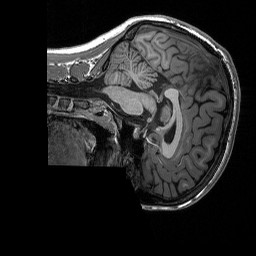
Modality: T1w
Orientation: sagittal
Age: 23
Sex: female
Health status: healthy
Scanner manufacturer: siemens
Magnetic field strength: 3 T
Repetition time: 2.3 s
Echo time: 0.00298 s